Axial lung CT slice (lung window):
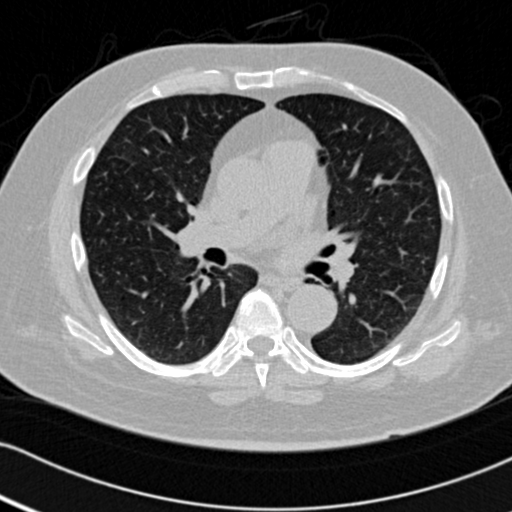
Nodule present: no